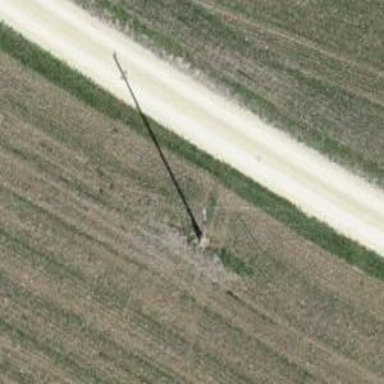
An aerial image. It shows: Minor power line.